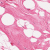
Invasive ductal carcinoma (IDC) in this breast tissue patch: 0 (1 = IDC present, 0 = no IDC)